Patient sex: M
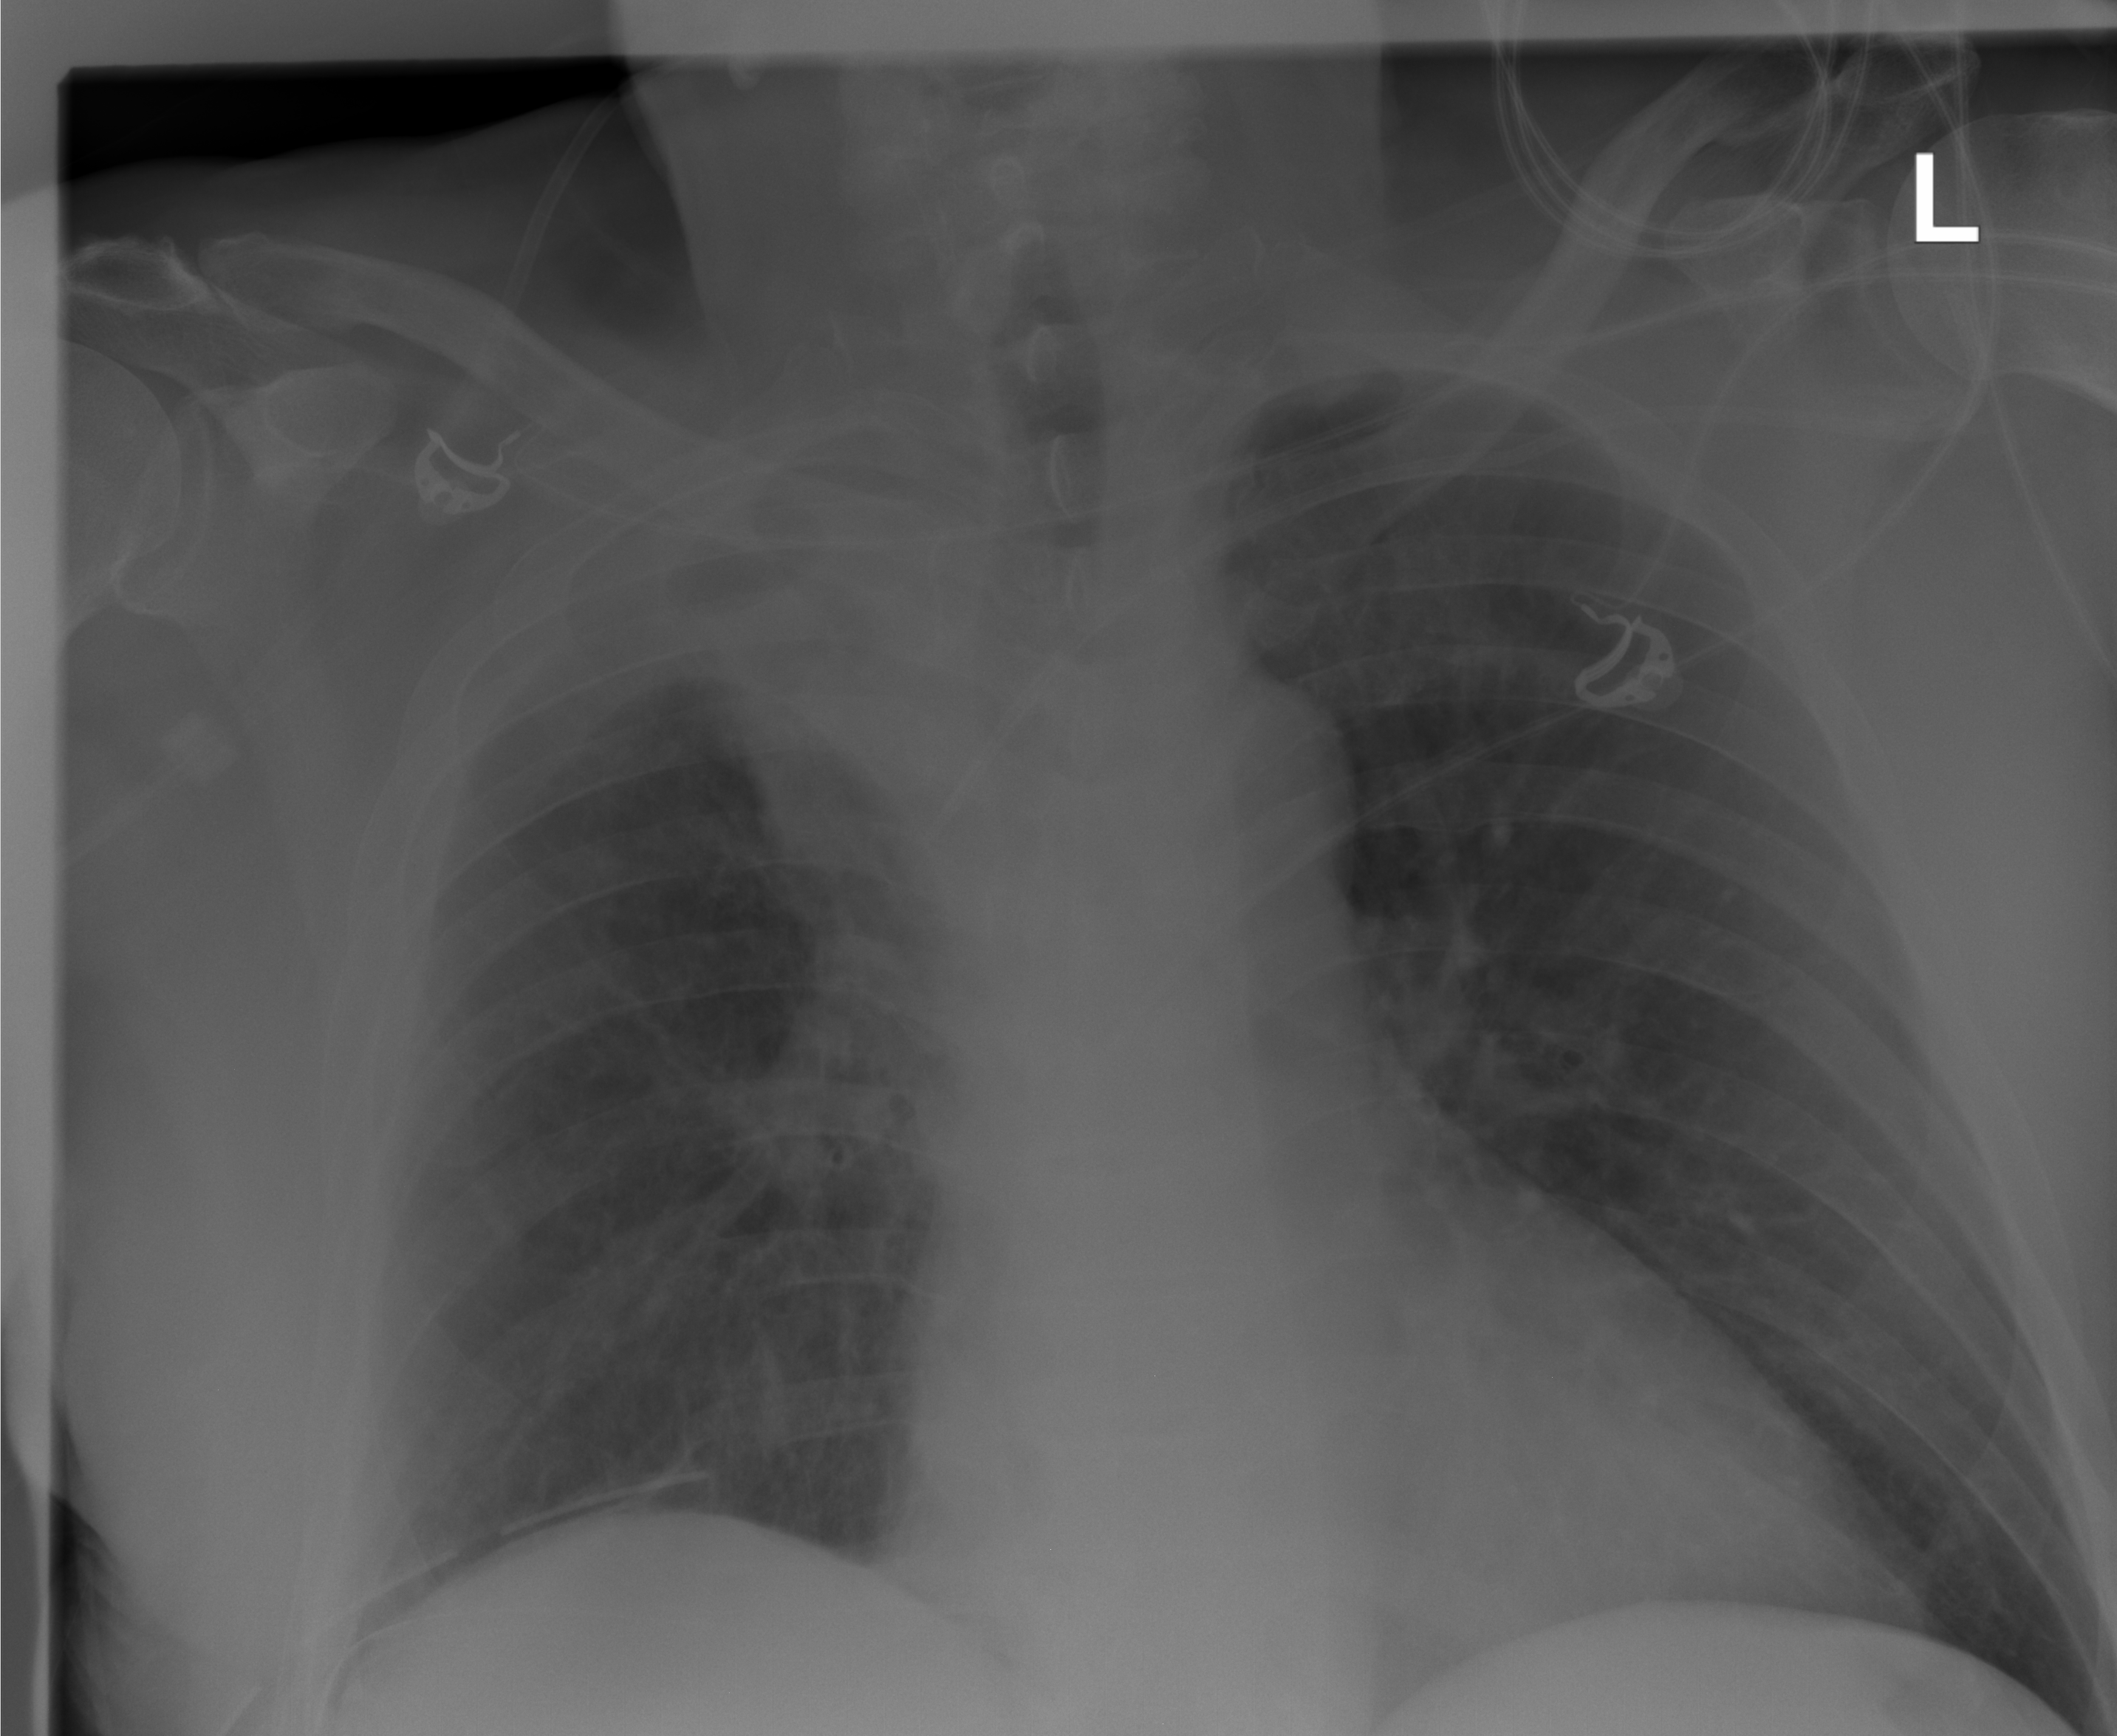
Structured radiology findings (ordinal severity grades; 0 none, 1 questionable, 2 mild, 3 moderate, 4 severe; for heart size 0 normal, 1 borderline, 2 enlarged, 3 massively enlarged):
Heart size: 0
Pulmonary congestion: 0
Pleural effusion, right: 0
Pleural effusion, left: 0
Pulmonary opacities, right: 2
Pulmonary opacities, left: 0
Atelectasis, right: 2
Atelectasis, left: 0